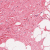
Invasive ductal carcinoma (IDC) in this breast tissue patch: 0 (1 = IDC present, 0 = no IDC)